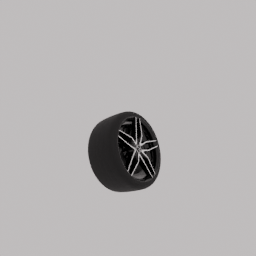
Label: mechanical